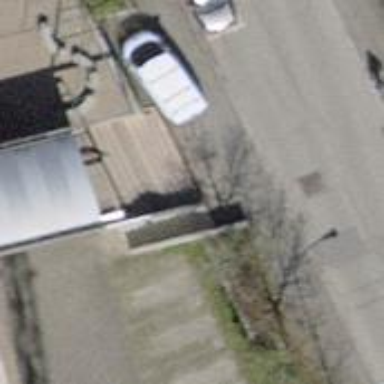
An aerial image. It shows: Set of steps on the road.